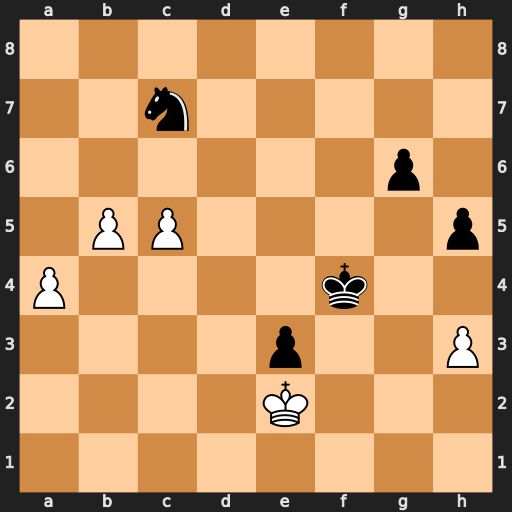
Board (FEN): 8/2n5/6p1/1PP4p/P4k2/4p2P/4K3/8
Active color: w
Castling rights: -
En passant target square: -
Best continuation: b6 Ne6 b7 Nd4+ Ke1 Nc6 a5 Kf3 a6 Nb4 b8=Q Nd3+ Kd1 e2+ Kc2